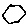
Label: hexagon